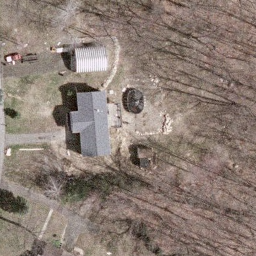
Label: residential